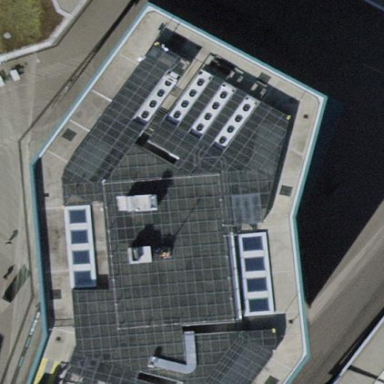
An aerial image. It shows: Commercial building with flat concrete roof.